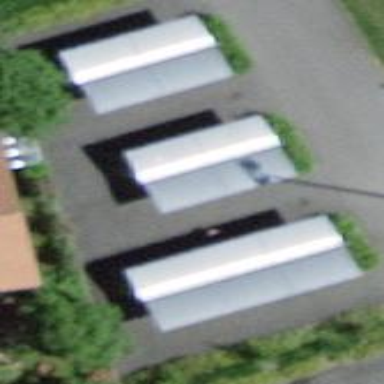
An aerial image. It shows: Bicycle parking area with wall loops.